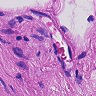
Metastatic tissue present: no